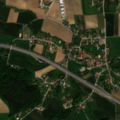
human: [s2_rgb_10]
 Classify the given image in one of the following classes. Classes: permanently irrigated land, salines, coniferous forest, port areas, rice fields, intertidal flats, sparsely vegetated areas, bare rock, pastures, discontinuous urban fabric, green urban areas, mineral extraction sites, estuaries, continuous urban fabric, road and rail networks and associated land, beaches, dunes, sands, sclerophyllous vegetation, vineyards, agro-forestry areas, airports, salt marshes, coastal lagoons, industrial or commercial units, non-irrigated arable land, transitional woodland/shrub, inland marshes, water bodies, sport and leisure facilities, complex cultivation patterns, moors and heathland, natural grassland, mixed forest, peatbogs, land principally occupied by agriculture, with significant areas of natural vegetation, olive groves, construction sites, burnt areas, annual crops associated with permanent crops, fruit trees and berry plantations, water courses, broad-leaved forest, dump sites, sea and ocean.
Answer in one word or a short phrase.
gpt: discontinuous urban fabric, non-irrigated arable land, broad-leaved forest, mixed forest